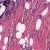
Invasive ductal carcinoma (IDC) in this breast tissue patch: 0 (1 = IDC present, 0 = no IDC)